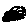
Label: bird